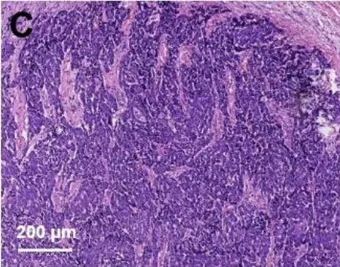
Magnification x 100.
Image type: pathology (h&e)